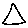
Label: triangle